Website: crate-barrel
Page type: billing-address
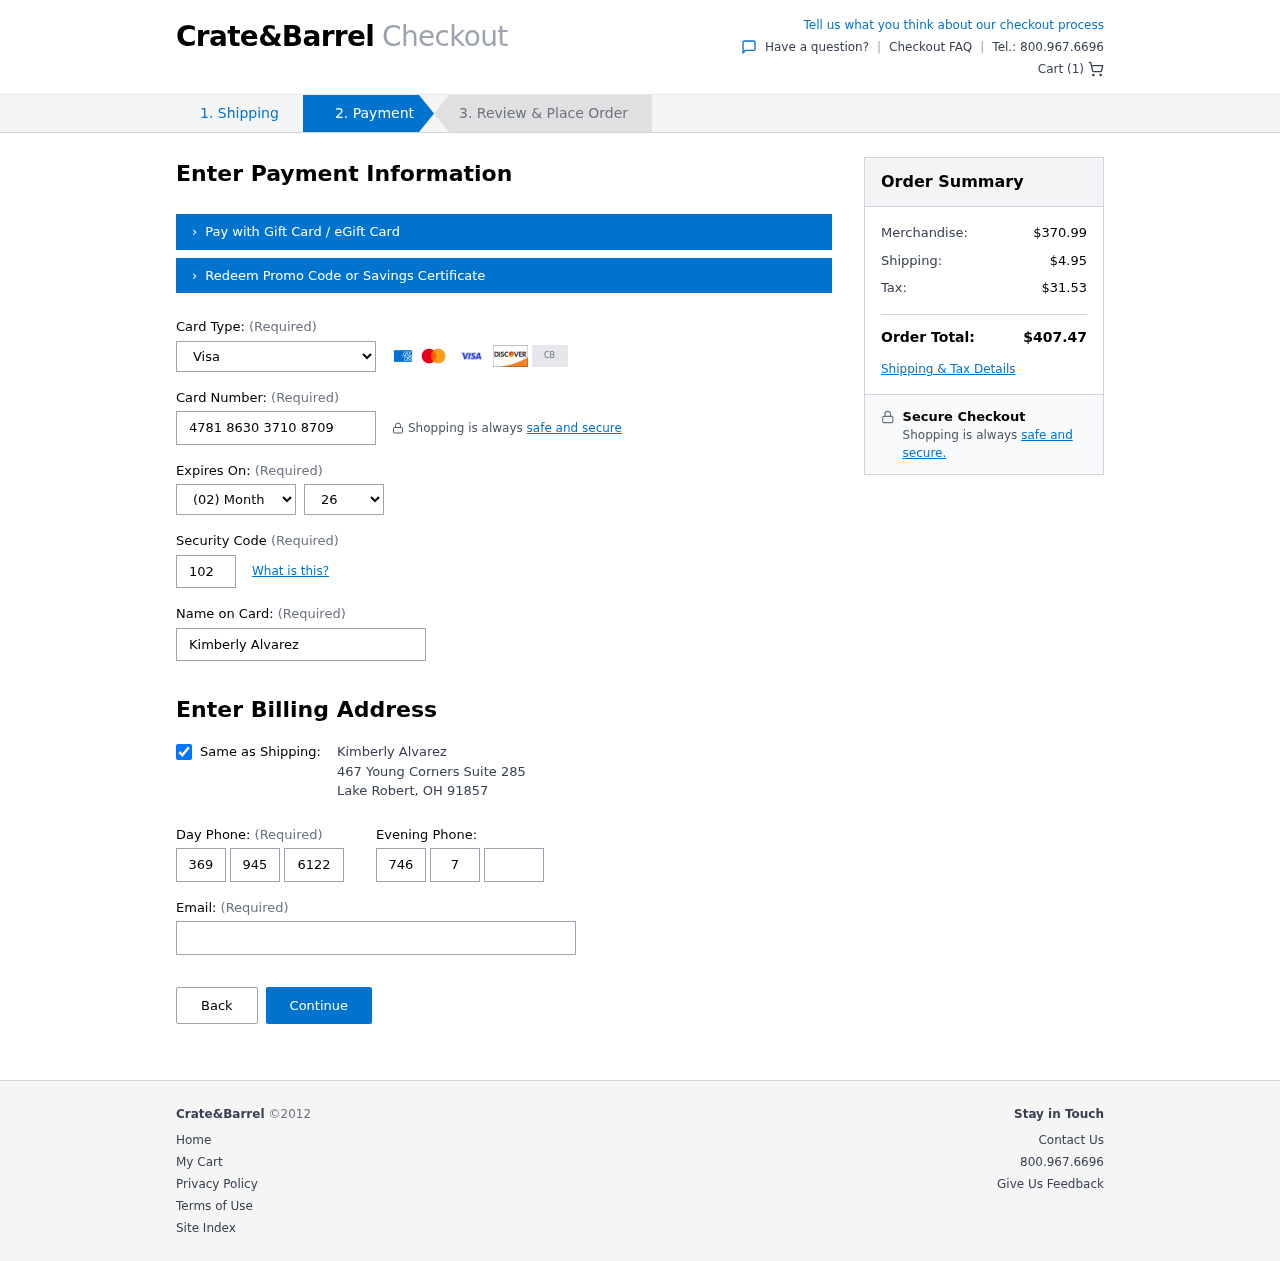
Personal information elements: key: PII_CARD_CVV
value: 102
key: PII_CARD_EXPIRY_MONTH
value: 02
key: PII_CARD_EXPIRY_YEAR
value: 26
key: PII_CARD_NUMBER
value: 4781 8630 3710 8709
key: PII_CARD_TYPE
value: Visa
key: PII_CITY
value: Lake Robert
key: PII_EMAIL
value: kimberlyalvarez@hotmail.com
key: PII_FULLNAME
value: Kimberly Alvarez
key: PII_PHONE_ALT_AREA
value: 746
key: PII_PHONE_ALT_PREFIX
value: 748
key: PII_PHONE_ALT_SUFFIX
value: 3957
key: PII_PHONE_AREA
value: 369
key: PII_PHONE_PREFIX
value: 945
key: PII_PHONE_SUFFIX
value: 6122
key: PII_POSTCODE
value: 91857
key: PII_STATE_ABBR
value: OH
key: PII_STREET
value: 467 Young Corners Suite 285
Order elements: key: ORDER_NUM_ITEMS
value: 1
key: ORDER_SUBTOTAL
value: $370.99
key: ORDER_SHIPPING_COST
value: $4.95
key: ORDER_TAX
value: $31.53
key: ORDER_TOTAL
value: $407.47